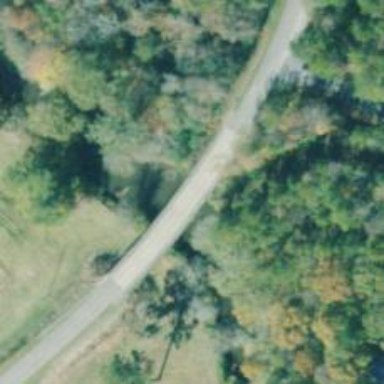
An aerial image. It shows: Unclassified road on bridge.